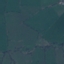
Label: Pasture